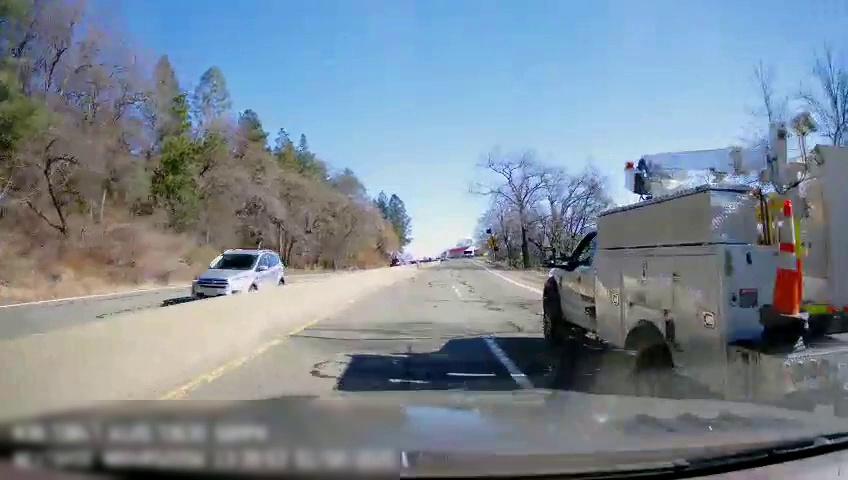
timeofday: Day
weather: Sunny
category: Drivable Space
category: Drivable Space
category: Vehicles | SUV
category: Vehicles | SUV
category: Vehicles | Truck
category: Lanes | Opposite Lane
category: Lanes | Current Lane
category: Lanes | Current Lane
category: Lanes | Alternate Lane
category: Traffic | Signs